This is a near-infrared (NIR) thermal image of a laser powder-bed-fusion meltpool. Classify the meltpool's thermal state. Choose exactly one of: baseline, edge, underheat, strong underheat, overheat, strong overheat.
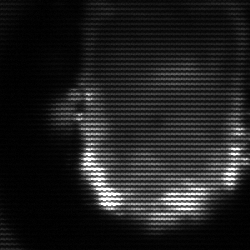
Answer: baseline